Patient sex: M
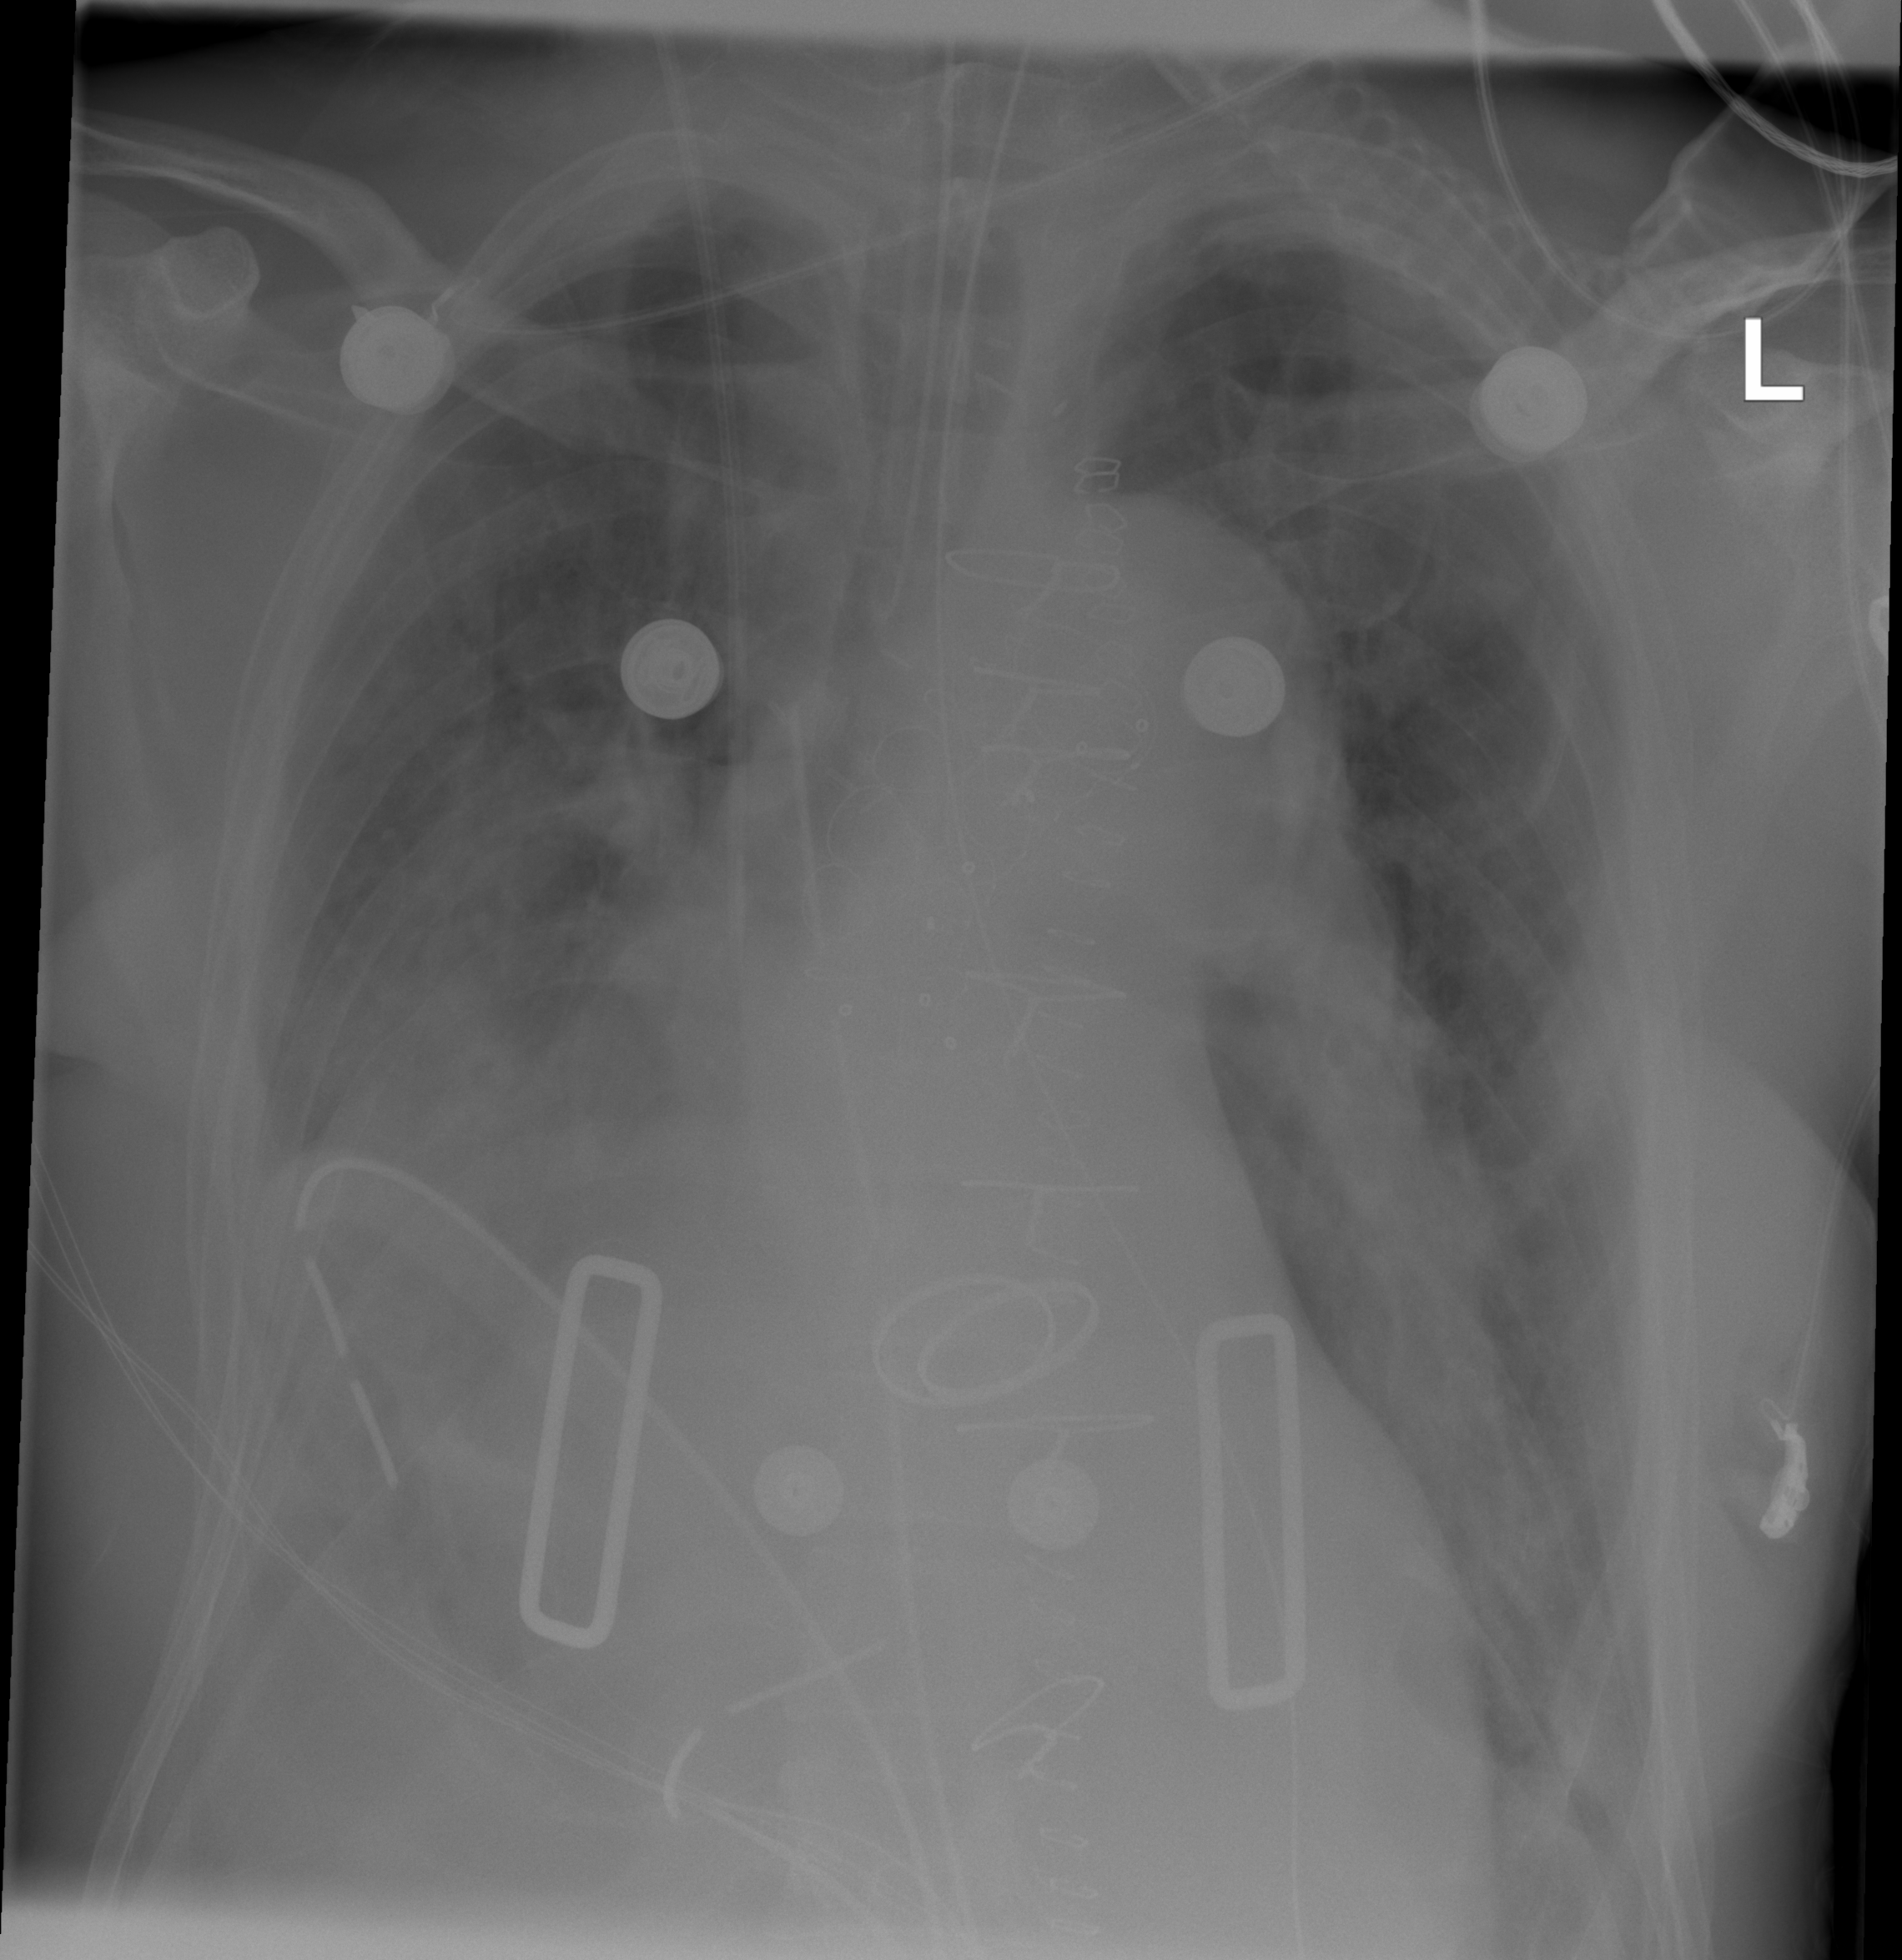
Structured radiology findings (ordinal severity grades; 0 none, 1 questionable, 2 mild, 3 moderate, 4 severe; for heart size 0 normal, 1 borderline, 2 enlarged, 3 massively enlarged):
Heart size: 1
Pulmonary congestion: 0
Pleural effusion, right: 2
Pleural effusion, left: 0
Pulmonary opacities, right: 3
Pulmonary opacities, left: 2
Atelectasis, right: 3
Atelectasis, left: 0